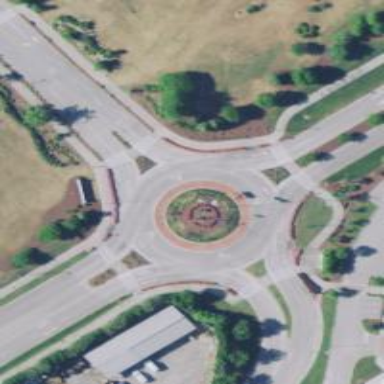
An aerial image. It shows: Tertiary road that leads to roundabout.